Field crop: maize
Growth stage: 2
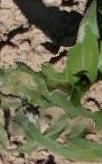
Species: maize